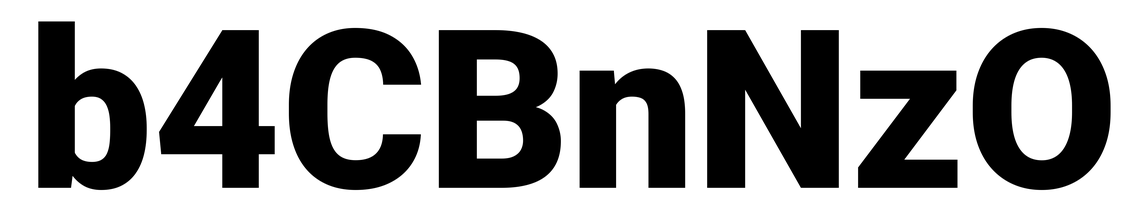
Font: Roboto_Black